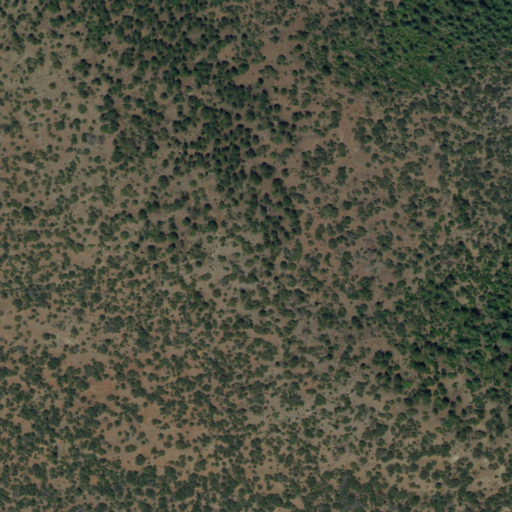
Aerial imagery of mountain in New Mexico named Me Own Hill containing only evergreen forest